Question: I am trying to make vertical-aligned div in relation to auto height div.
It is a little bit hard to explain so I have screenshot that will explain everything:

The div is the .
The div is .
The div is the div which should be aligned in relation to the blue one.
I have no idea how to make this work. I want it to be cross browser (ie6+, ff & chrome).
Thank you very much!
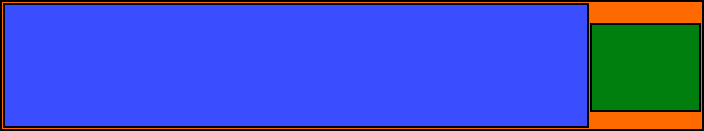
Answer: <URL>
'''
#container {
width: 748px;
background: orange;
}
#container-inside {
width: 500px;
background: cyan;
}
#aligned {
width: 248px;
background: green;
}
#container-inside, #aligned {
display: inline-block;
*display: inline;
zoom: 1;
vertical-align: middle;
}
'''
'''
<div id="container">
<div id="container-inside">
Some<br />
content<br />
is<br />
in<br />
here.<br />
</div><div id="aligned">
Aligned.
</div>
</div>
'''